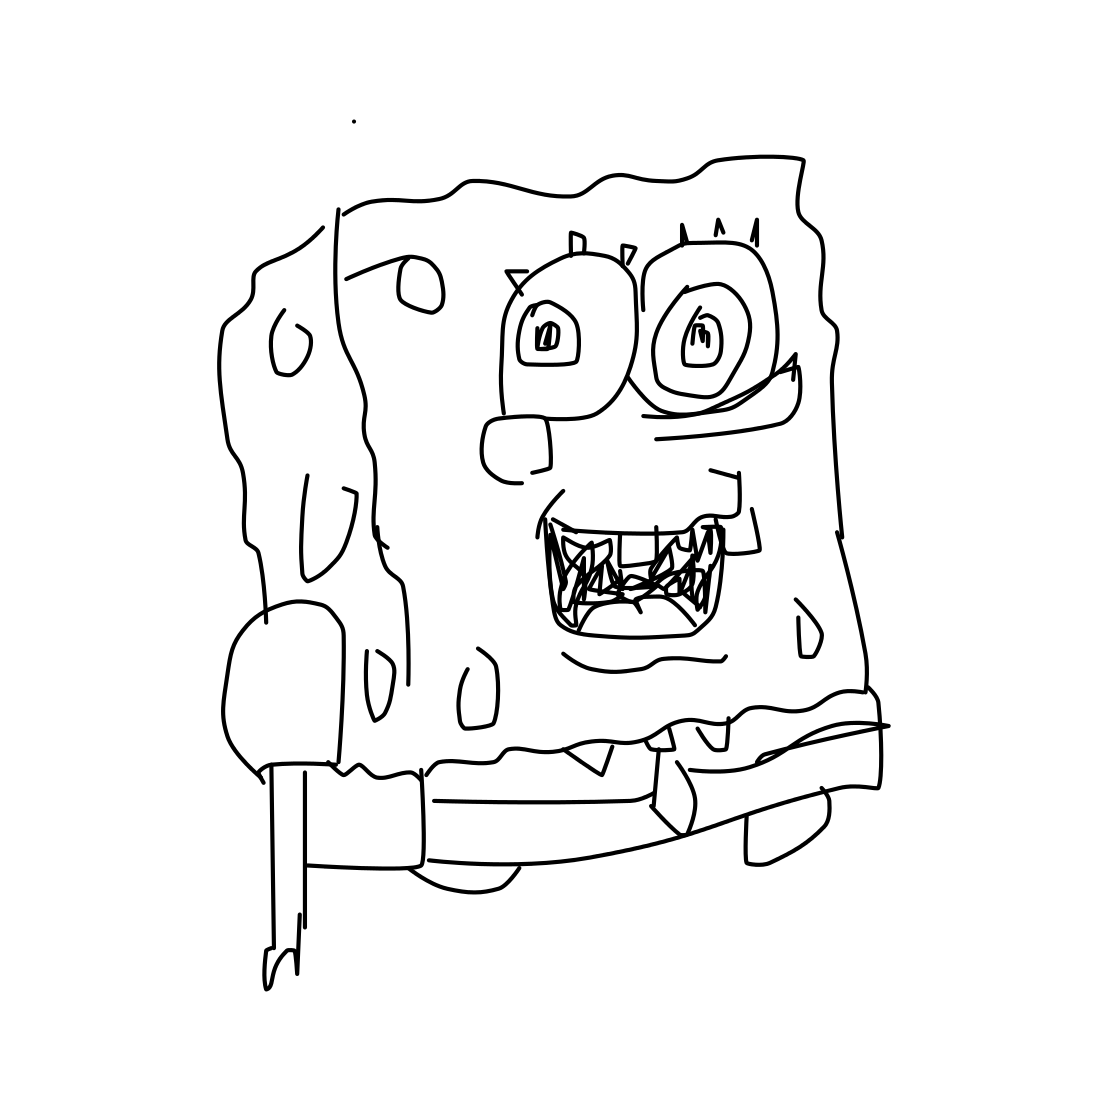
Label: sponge bob